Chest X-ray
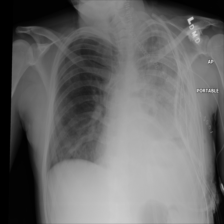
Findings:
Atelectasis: negative
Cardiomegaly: negative
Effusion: negative
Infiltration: negative
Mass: negative
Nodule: negative
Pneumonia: negative
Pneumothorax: negative
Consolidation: negative
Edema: negative
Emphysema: negative
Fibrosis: negative
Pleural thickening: negative
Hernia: negative